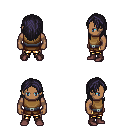
a pixel art fantasy rpg character, male body template, human, dark skin, leather chest armor, gold greaves, raven long hairstyle, maroon shoes, four views (front, back, left, right), 2x2 character sprite sheet, small pixel art, hard edges, no anti-aliasing